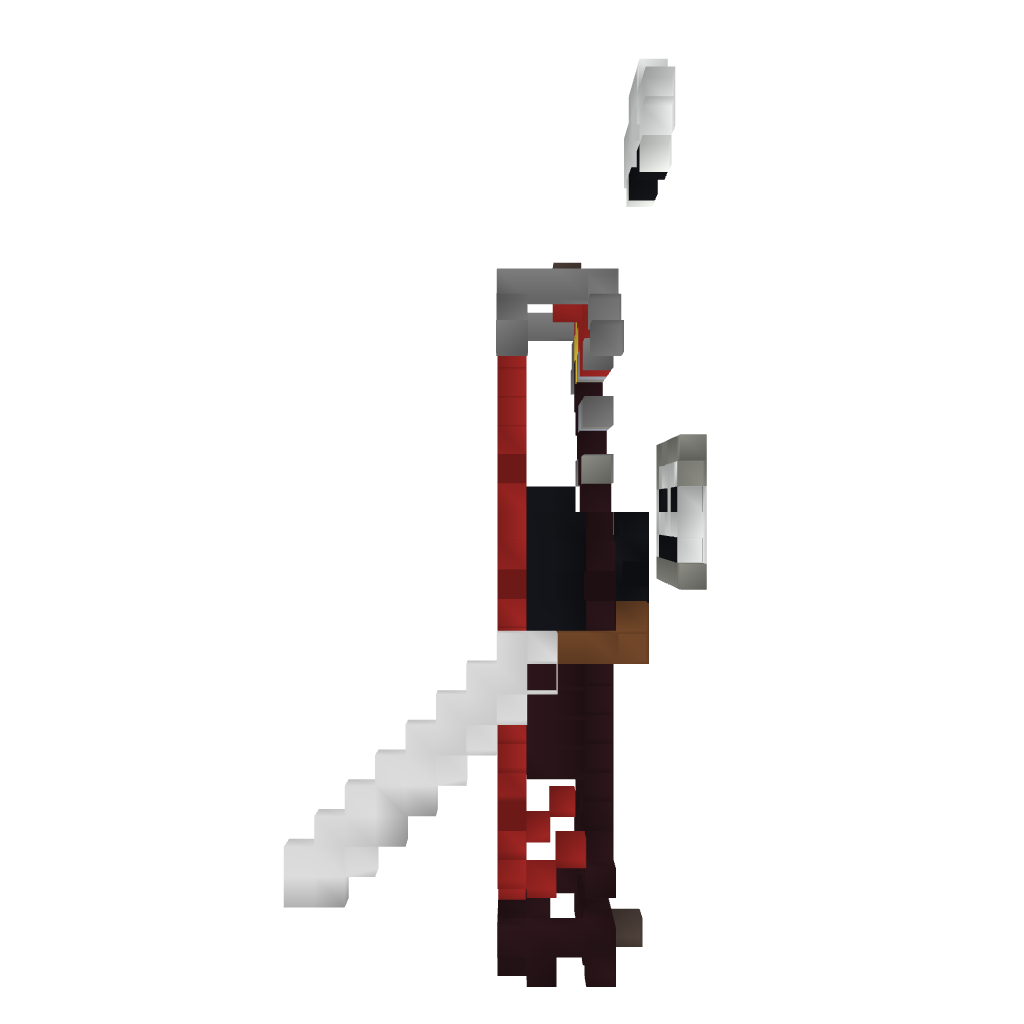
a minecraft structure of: Roman Statue